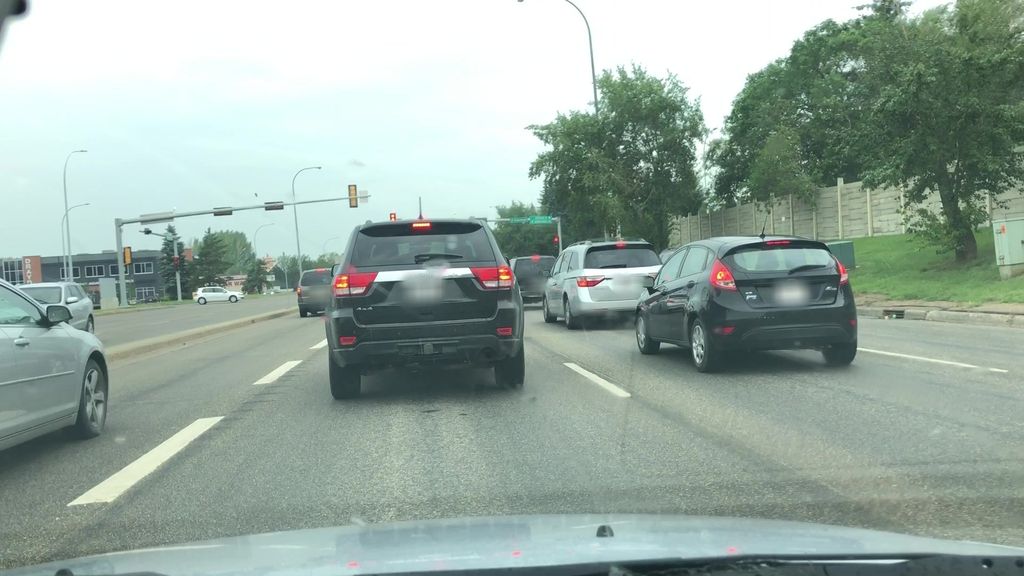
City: edmonton